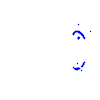
Particle: proton